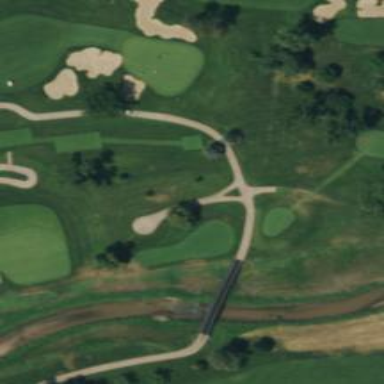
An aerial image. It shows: Path on bridge with grade1 tracktype. It is specifically Golf Cart path.